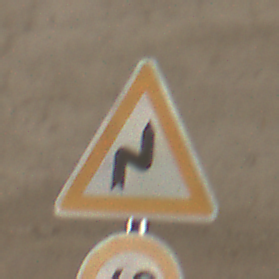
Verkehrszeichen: DoppelkurveRechts
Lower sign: Geschwindigkeit40
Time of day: Midday
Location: Roofed (Tunnel)
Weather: NotSpecified
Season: NotSpecified
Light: Natural